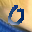
Label: 0